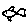
Label: fish